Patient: sex F, age 62
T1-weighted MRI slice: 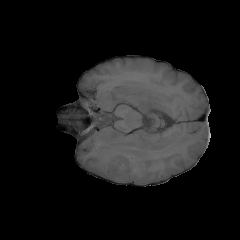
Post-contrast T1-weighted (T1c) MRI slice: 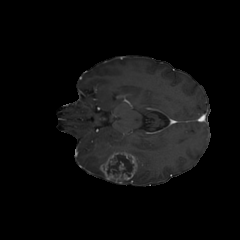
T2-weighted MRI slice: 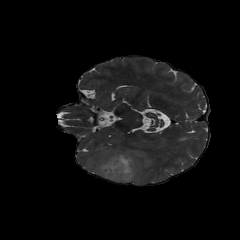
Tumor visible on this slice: yes
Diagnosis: Glioblastoma, IDH-wildtype
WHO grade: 4